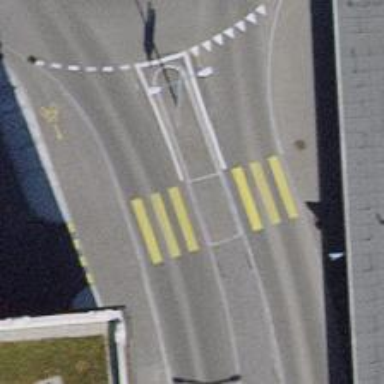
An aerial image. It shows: Marked footway with zebra crossing and crossing island. The surface of the footway is asphalt.